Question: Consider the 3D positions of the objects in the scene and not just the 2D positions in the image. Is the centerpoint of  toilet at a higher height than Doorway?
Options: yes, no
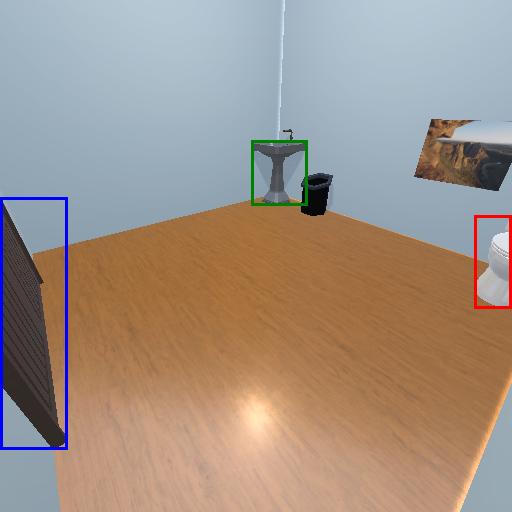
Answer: yes